Question: I have a PreferenceFragment subclass. I want each one of its items (Preferences and SwitchPreferences) to have a height of 120dp. How to do that?
Here is the related code:
'''
public class SettingsFragment extends PreferenceFragment {
public SettingsFragment() {}
@Override
public void onCreate(Bundle savedInstanceState) {
super.onCreate(savedInstanceState);
addPreferencesFromResource(R.xml.main);
}
}
'''
and
'''
<?xml version="1.0" encoding="utf-8"?>
<PreferenceScreen xmlns:android="http://schemas.android.com/apk/res/android">
<SwitchPreference android:key="app_main_switch"
android:title="@string/app_name"
android:defaultValue="true"/>
<Preference android:title="@string/events_lowercase"
android:dependency="app_main_switch">
<intent android:targetPackage="hu.ppke.itk.marma.android.bead"
android:targetClass="hu.ppke.itk.marma.android.bead.EventList"/>
</Preference>
<Preference android:title="@string/filters_lowercase"
android:dependency="app_main_switch">
<intent android:targetPackage="hu.ppke.itk.marma.android.bead"
android:targetClass="hu.ppke.itk.marma.android.bead.FilterList"/>
</Preference>
<SwitchPreference android:dependency="app_main_switch"
android:key="learn_switch"
android:defaultValue="false"
android:title="@string/learning"/>
</PreferenceScreen>
'''
Here is how it looks like now:

So I want all four items of the list to have a height of 120dp. As you can see I'm not the one creating the ListView, it's created internally. I tried to retrieve it with
'''
findViewById(android.R.id.list)
'''
but iterating over its elements gives Preference objects which do not allow me to set the height.
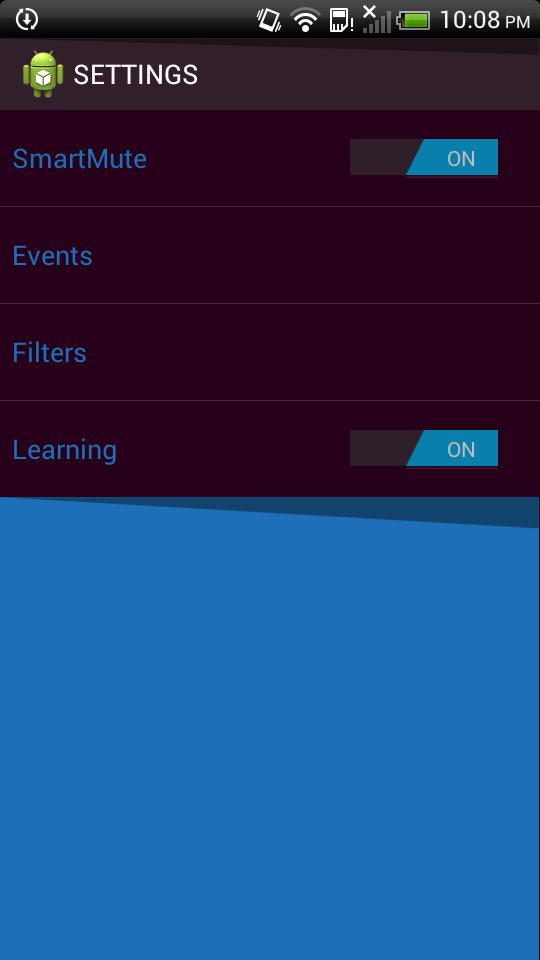
Answer: Here is how I managed to do this:
I did need to subclass Preference but MattMatt's answer didn't work.
'''
public class HigherPreference extends Preference {
public HigherPreference(Context context) {
super(context);
}
public HigherPreference(Context context, AttributeSet attrs) {
super(context, attrs);
}
@Override
protected View onCreateView(ViewGroup parent) {
Resources res=getContext().getResources();
View v=super.onCreateView(parent);
v.setLayoutParams(new AbsListView.LayoutParams(AbsListView.LayoutParams.MATCH_PARENT, res.getDimensionPixelSize(R.dimen.rowheight)));
return v;
}
}
'''
The layout XML goes like what he provided.